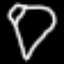
Label: diamond